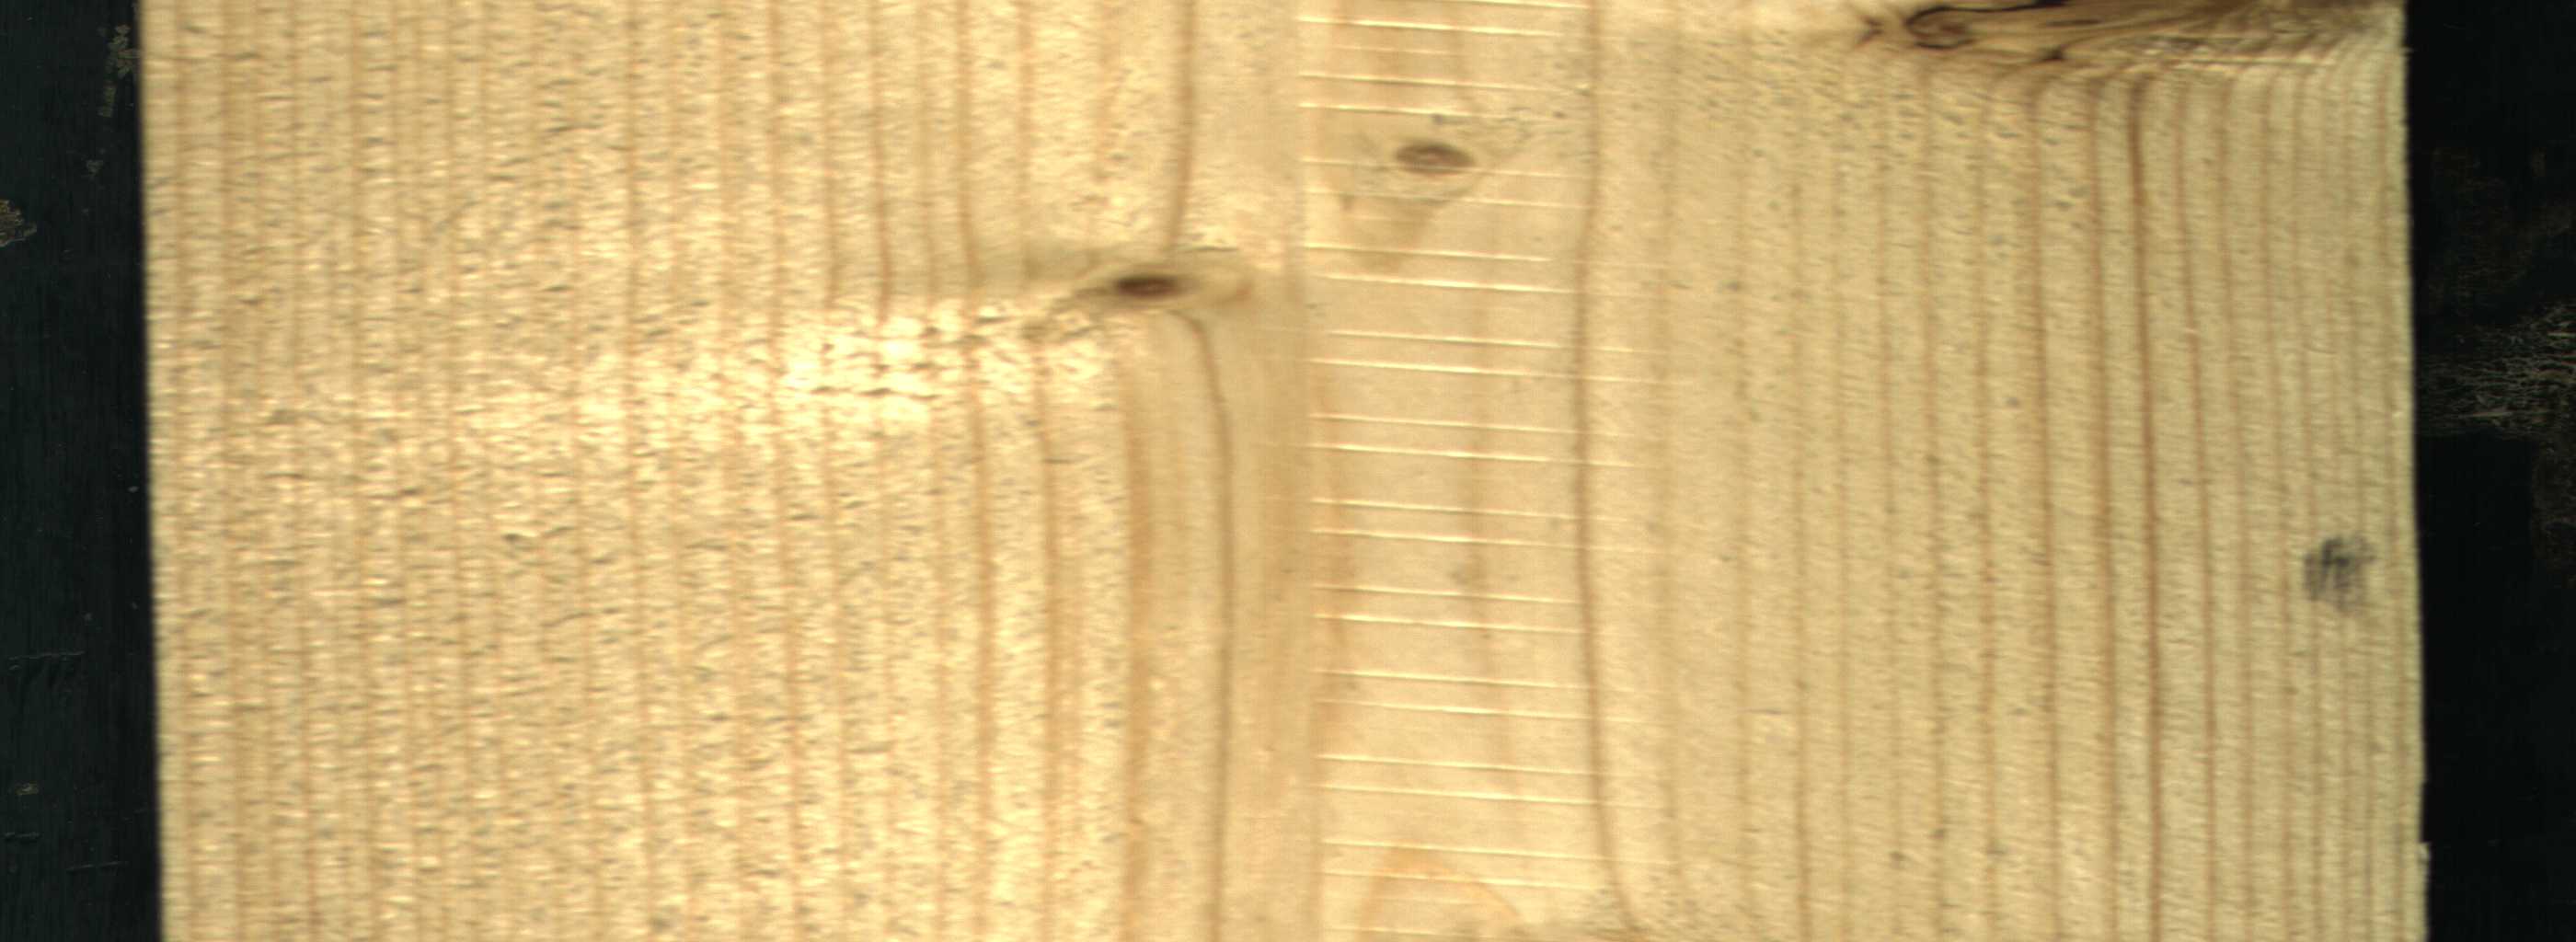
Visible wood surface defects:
Dead_Knot
Live_Knot
Live_Knot